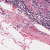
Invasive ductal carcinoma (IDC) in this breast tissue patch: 1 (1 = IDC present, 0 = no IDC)